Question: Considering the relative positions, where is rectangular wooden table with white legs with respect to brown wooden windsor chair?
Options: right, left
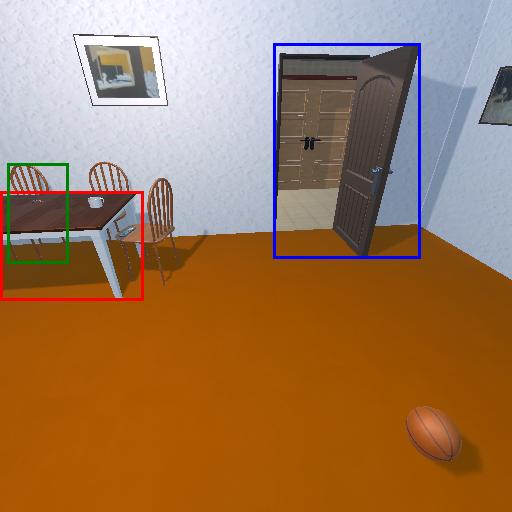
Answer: right